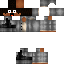
A male human skin with medium skin, wearing brown long hair dressed in a blue suit and black pants, featuring a closed mouth.